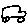
Label: car